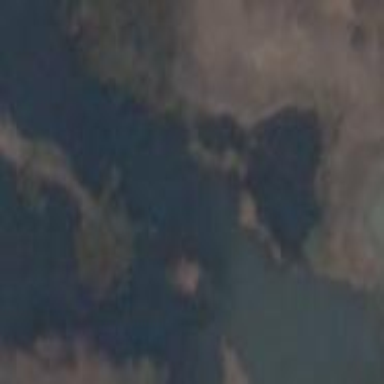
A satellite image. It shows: Beautiful lake surrounded by nature.